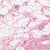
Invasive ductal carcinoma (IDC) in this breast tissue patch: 0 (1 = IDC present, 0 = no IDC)